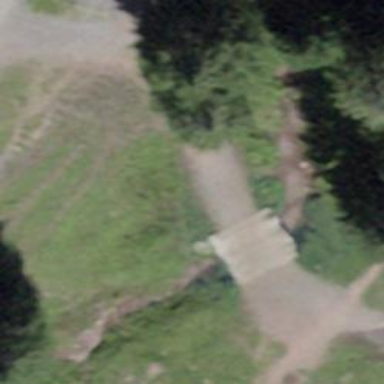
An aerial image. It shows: Footway on bridge.